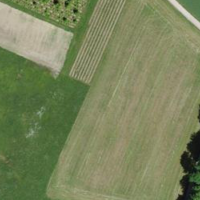
EUNIS habitat code: 52
Species observed at this site:
Eupeodes corollae
Coreus marginatus